Chest X-ray. View position: PA
Patient age: 26
Patient sex: F
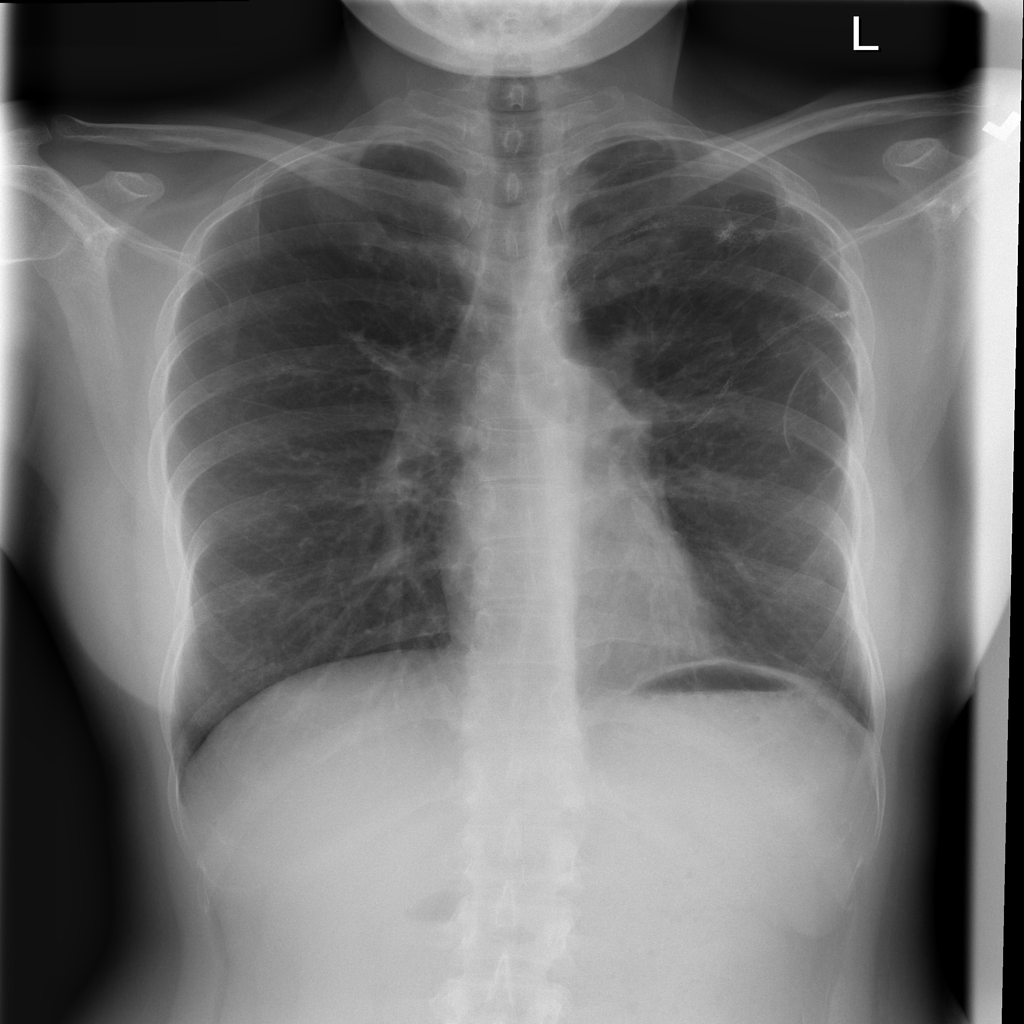
Finding: Pneumothorax